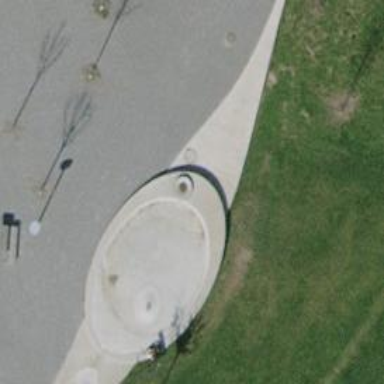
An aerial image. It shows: Fountain.